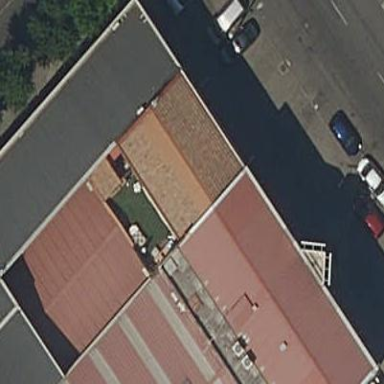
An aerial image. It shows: Commercial building.